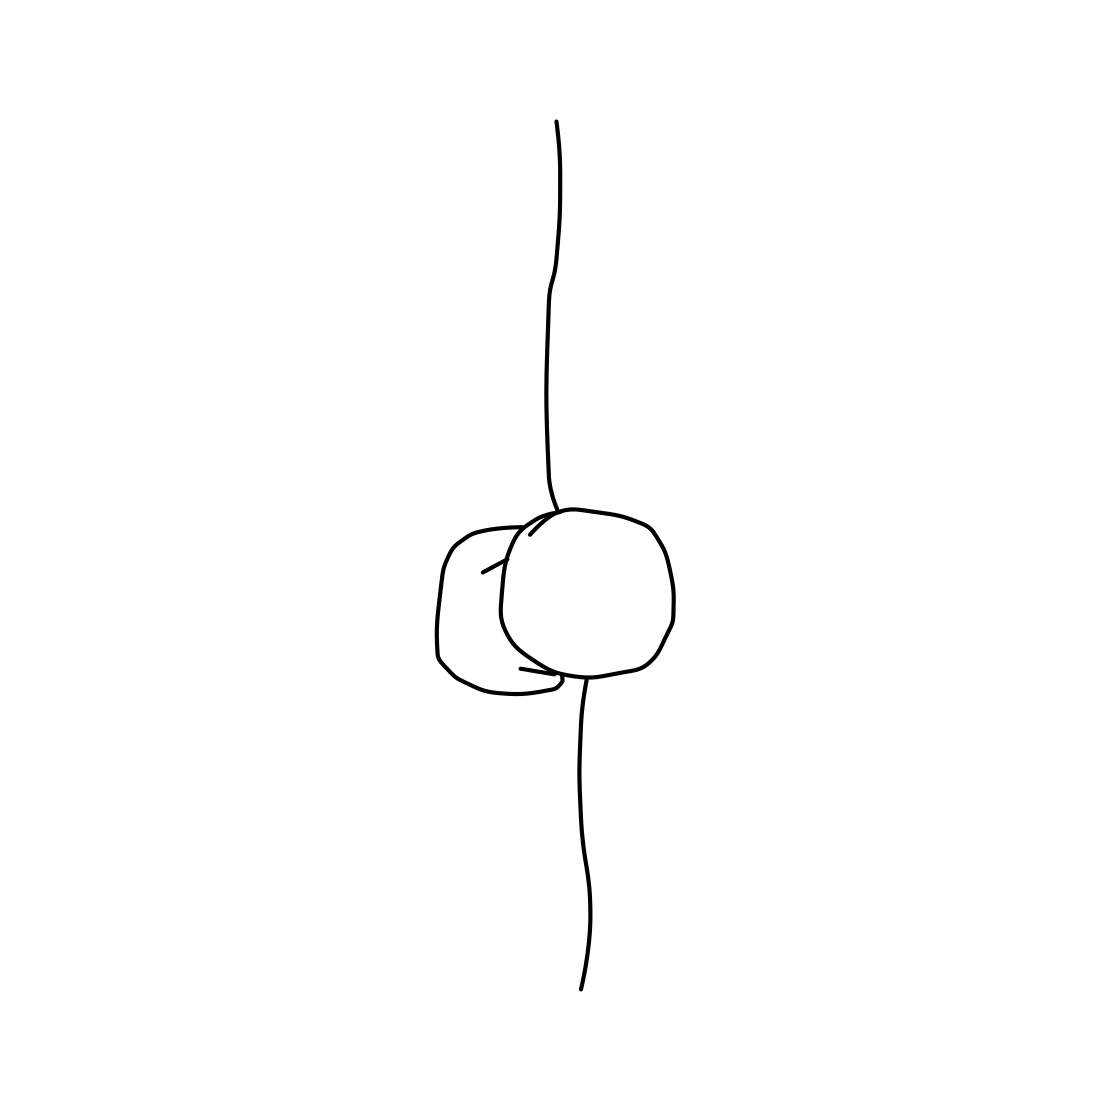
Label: door handle